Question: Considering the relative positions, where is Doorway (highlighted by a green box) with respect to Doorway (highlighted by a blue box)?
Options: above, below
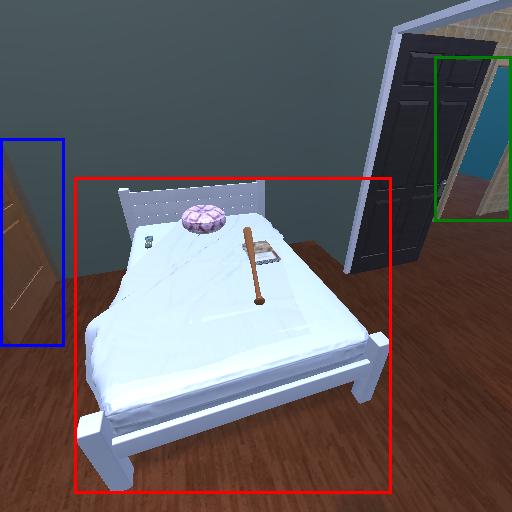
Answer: above